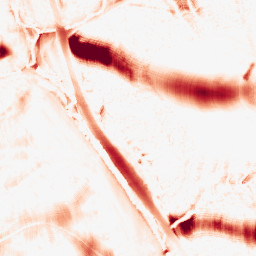
Category: morphological
Decomposition family: morphological_ellipse
Decomposition parameters: operation: opening
width: 50
height: 30
Upsampling method: sinc_hamming
Upsampling parameters: scale: 2
kernel_size: 16
Upsampling scale: 2